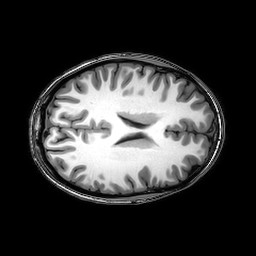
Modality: T1w
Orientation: axial
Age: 24
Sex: female
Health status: healthy
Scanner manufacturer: philips
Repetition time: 0.008149 s
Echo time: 0.00374 s